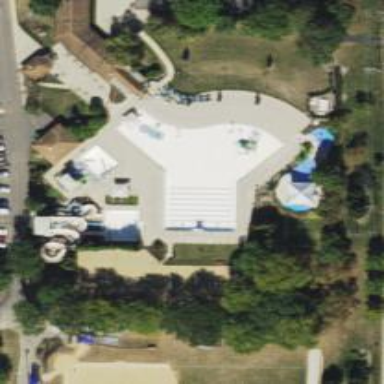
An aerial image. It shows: Swimming pool located in leisure land.